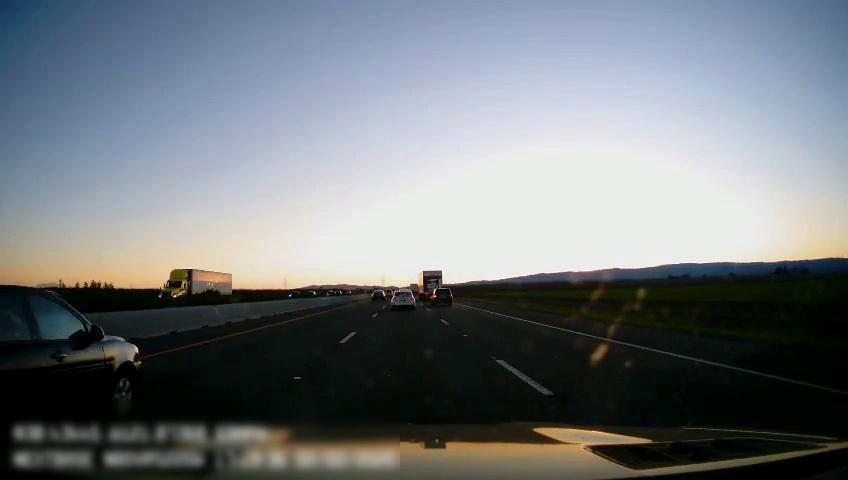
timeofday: Dusk/Dawn/Twilight
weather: Sunny
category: Drivable Space
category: Vehicles | Truck
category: Vehicles | Car
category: Vehicles | Car
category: Vehicles | Truck
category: Vehicles | Truck
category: Vehicles | SUV
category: Vehicles | Car
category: Vehicles | Car
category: Vehicles | Car
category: Lanes | Current Lane
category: Lanes | Alternate Lane
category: Lanes | Alternate Lane
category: Lanes | Alternate Lane